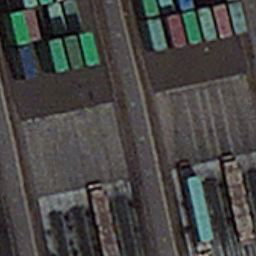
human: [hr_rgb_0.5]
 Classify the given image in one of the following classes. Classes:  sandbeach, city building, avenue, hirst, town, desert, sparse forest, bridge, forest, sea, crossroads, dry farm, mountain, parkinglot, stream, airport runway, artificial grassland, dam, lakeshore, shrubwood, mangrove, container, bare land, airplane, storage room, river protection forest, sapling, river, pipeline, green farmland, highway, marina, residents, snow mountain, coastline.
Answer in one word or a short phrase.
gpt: container